Aerial crown-view tile of a tropical tree (Barro Colorado Island, Panama), acquired 20250217:
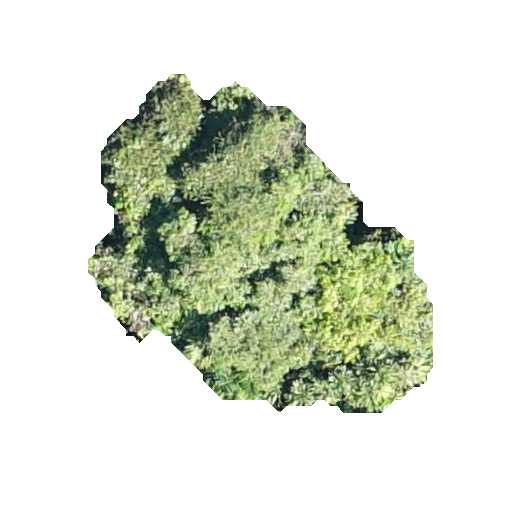
Species: Protium tenuifolium
GBIF accepted scientific name: Protium tenuifolium
Crown area: 114.448 m²